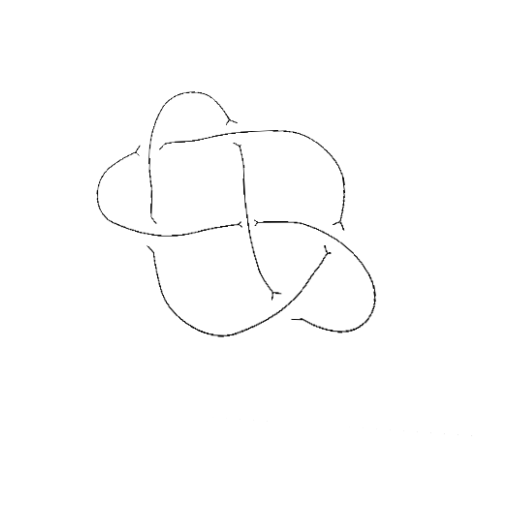
Crossing number: 6